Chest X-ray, PA view. Patient: 58 years old, sex M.
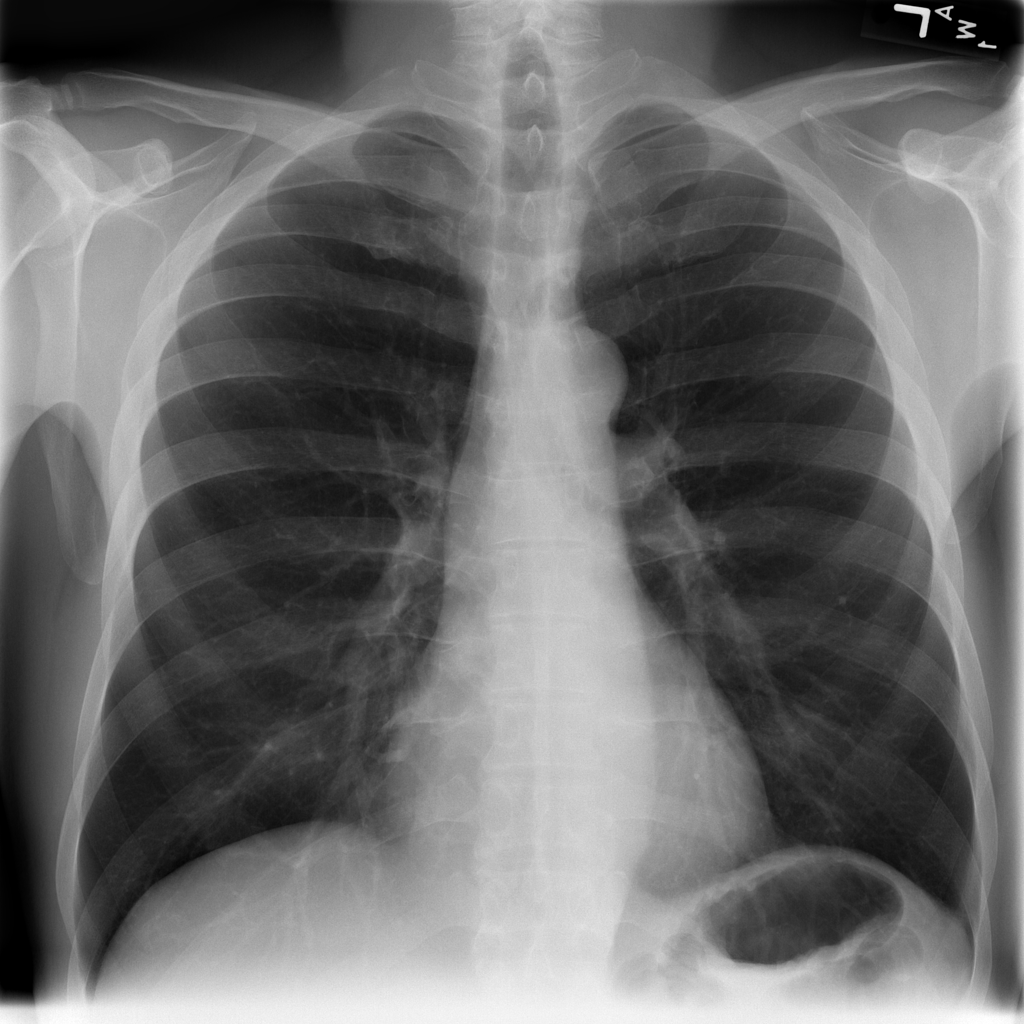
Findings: No Finding